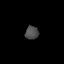
Tissue: prostate
Cell type: Fibroblasts
Senescence score: 0.6961
Nuclear area (px): 176
Mean DAPI intensity: 76.909